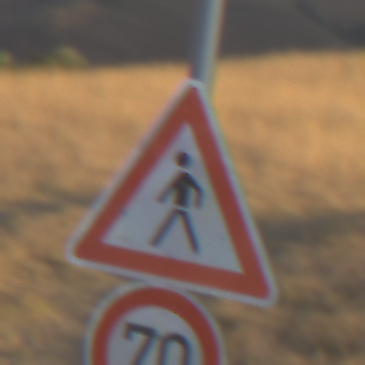
Verkehrszeichen: FussgaengerRechts
Zusatzzeichen unten: Geschwindigkeit70
Umgebung: Outdoor, Nature
Tageszeit: SunriseSunset
Wetter: Clear
Licht: Natural
Jahreszeit: NotSpecified
Kontrast: HighContrast